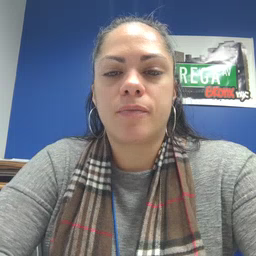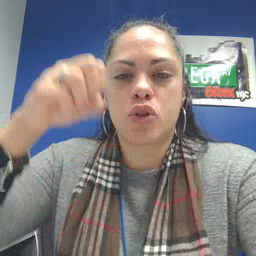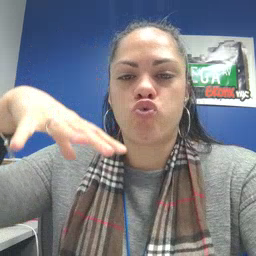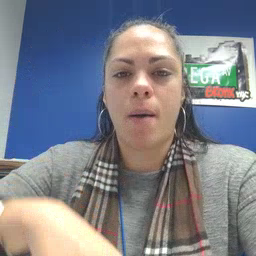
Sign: drop